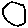
Label: circle